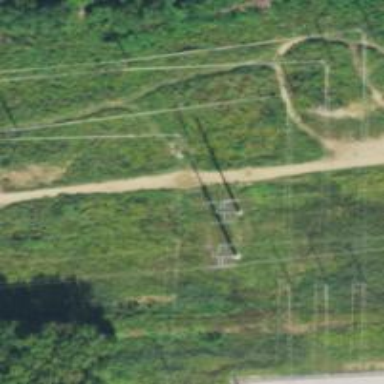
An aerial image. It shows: Power tower.